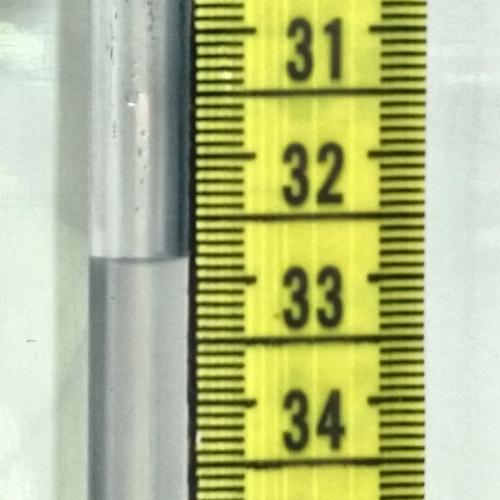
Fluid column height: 32.8 cm